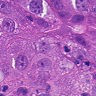
Metastatic tissue present: yes